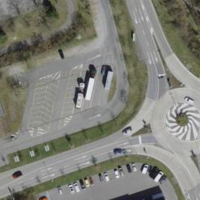
EUNIS habitat code: 54
Species observed at this site:
Corylus avellana